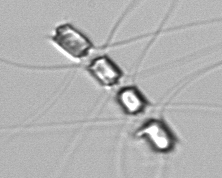
Label: Chaetoceros_didymus